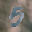
Label: 5